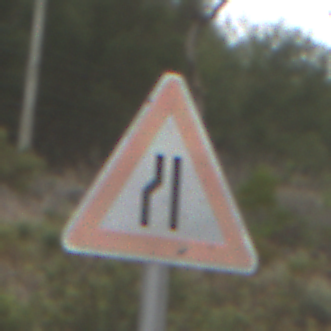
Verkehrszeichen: EinseitigVerengteFahrbahnLinks
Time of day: Midday
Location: Outdoor (Nature)
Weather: Overcast
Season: NotSpecified
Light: Natural